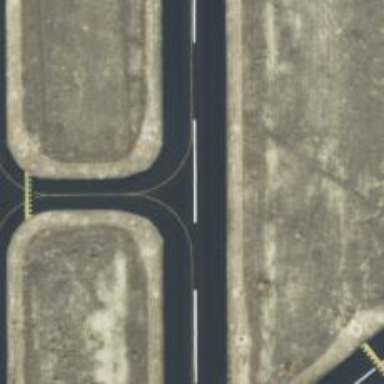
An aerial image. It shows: Runway surface made of asphalt at airport.